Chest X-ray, PA view. Patient: 52 years old, sex F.
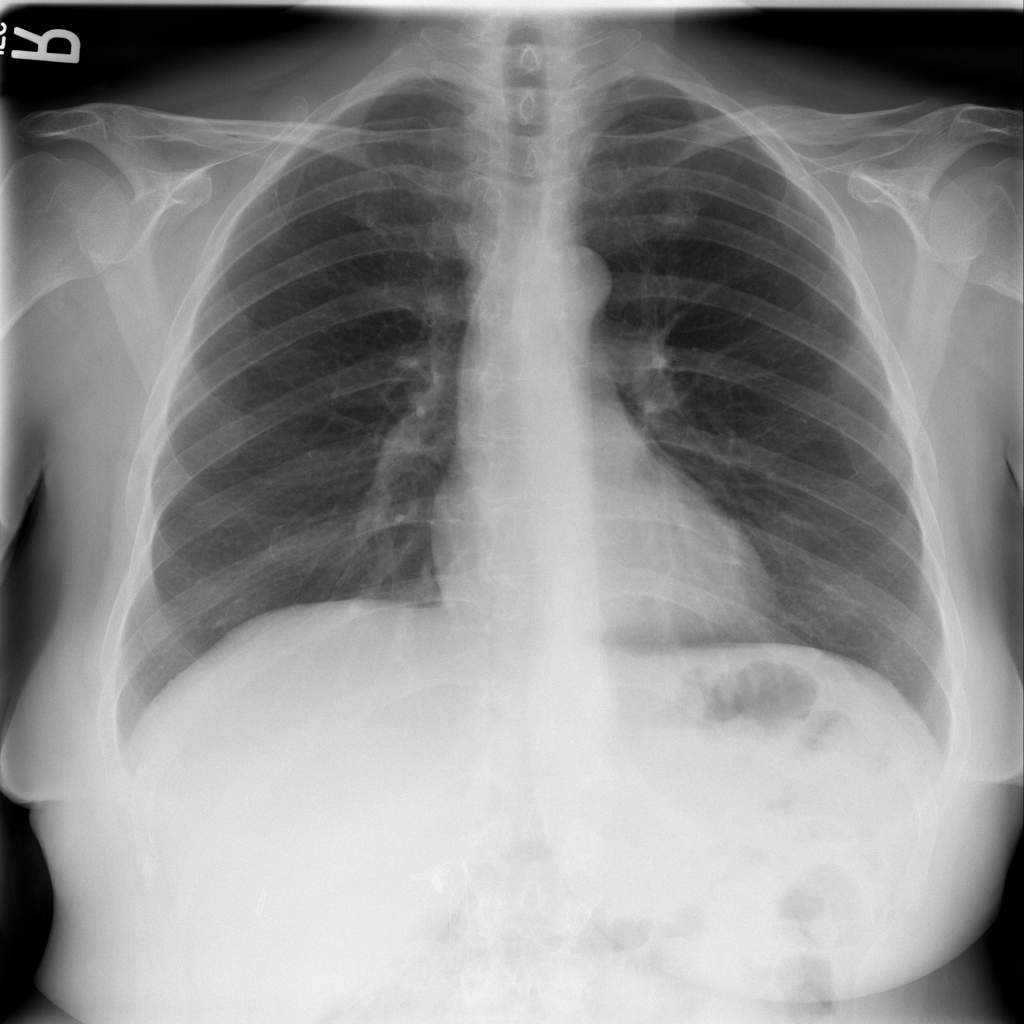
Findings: Pneumothorax